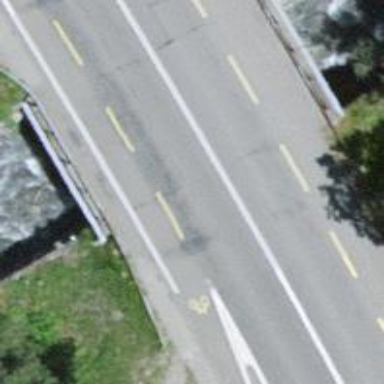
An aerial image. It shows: Primary highway bridge with lane for cyclists on both sides.